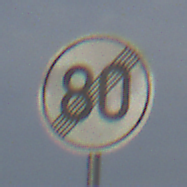
Verkehrszeichen: EndeGeschwindigkeit80
Umgebung: Outdoor, Suburban
Tageszeit: MorningAfternoon
Wetter: PartlyCloudy
Licht: Natural
Jahreszeit: NotSpecified
Kontrast: HighContrast